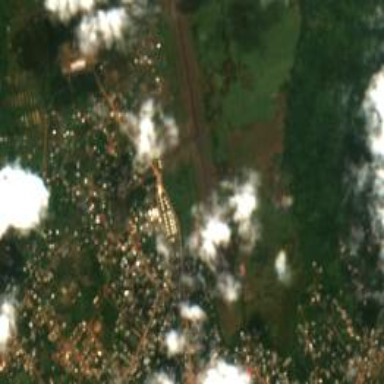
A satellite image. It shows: Runway at airport.